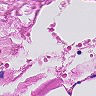
Metastatic tissue present: no